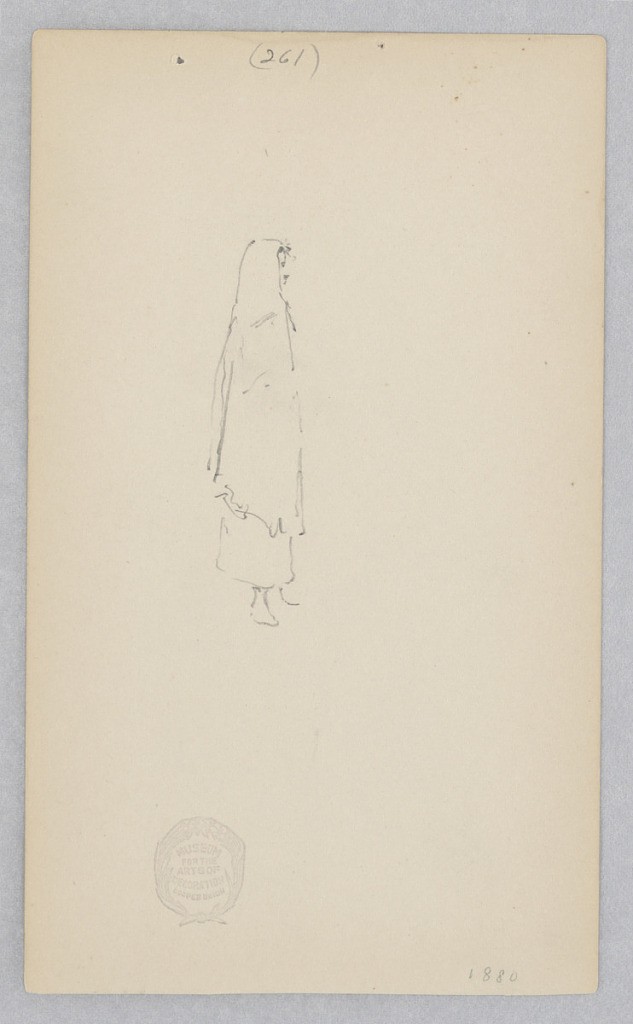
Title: Woman
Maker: Robert Frederick Blum, American, 1857–1903
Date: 1880
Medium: Graphite on wove paper
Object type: Drawing
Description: Partial sketch of a female woman wearing a shawl.